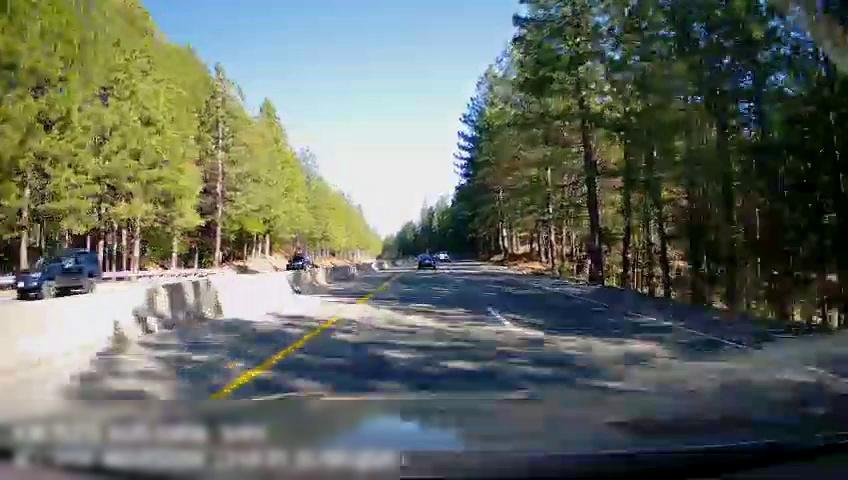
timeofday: Day
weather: Sunny
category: Drivable Space
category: Drivable Space
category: Vehicles | Car
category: Vehicles | Car
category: Vehicles | SUV
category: Vehicles | SUV
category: Lanes | Current Lane
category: Lanes | Current Lane
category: Lanes | Alternate Lane